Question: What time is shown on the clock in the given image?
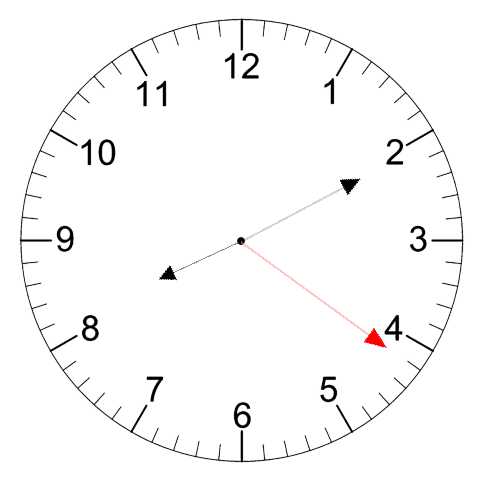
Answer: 08:10:21